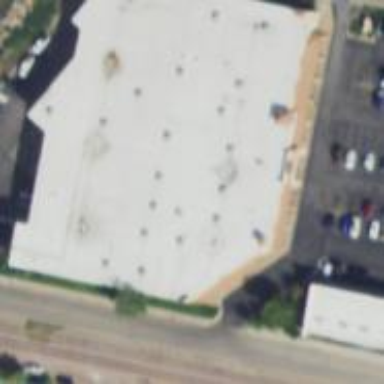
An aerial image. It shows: Retail building.